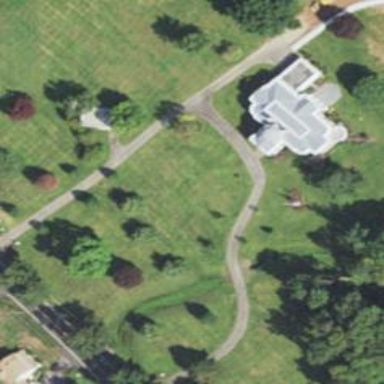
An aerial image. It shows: Driveway leading to service road.